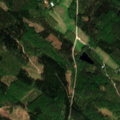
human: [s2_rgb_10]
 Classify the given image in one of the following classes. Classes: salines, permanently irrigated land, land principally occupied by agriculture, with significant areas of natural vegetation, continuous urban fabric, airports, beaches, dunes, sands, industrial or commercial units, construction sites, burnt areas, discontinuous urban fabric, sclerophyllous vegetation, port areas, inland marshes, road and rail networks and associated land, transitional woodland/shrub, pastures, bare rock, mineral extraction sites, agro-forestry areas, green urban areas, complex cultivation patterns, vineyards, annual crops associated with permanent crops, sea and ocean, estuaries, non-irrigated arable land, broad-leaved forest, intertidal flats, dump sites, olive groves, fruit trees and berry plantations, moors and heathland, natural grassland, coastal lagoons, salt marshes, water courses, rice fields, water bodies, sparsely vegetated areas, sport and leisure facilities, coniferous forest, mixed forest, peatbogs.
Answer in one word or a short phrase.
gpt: broad-leaved forest, mixed forest